Question: I'm going over the proof for The Halting Problem in by Sipser and my main concern is about the proof below:
If TM M doesn't know when it's looping (it can't accept or reject which is why a TM is Turing Recognizable for all strings), then how would could the decider H decide if M could possibly be in a loop? The same problem will carry through when TM D does its processing.

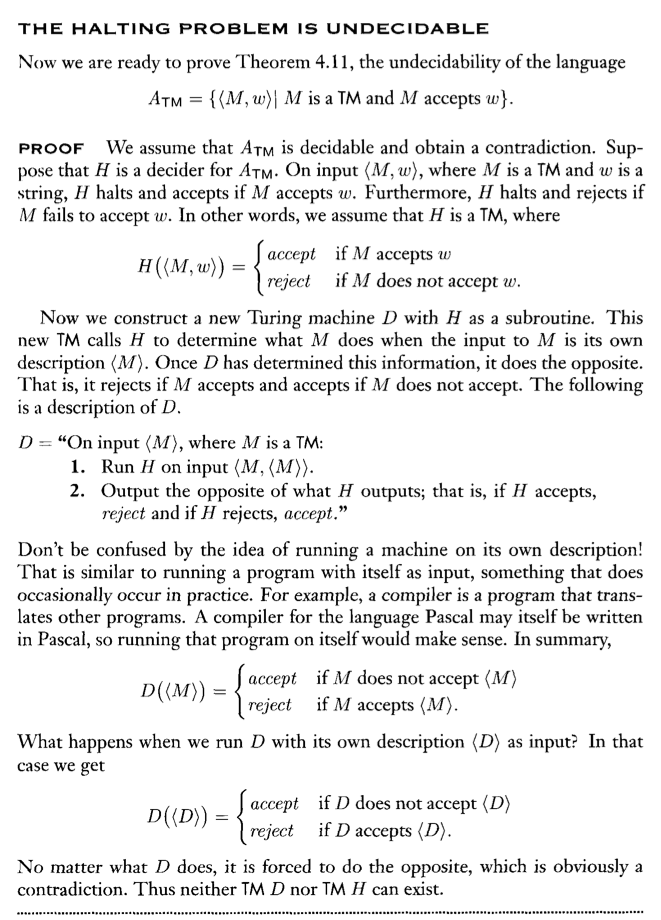
Answer: This is a "proof by contradiction", a . (Latin phrases are always good in theory classes... as long as they make sense, of course.)
This program is just a program with two inputs: a string representing a program for some machine, and an input. For purposes of the proof, you simply the program H is correct: it simply halt and accept if M accepts with . You don't need to think about it would do that; in fact, we're about to prove it can't, that no such program can exist, ...
if such a program existed, we could immediately construct another program that couldn't decide. But, by the assumption, there is no such program: can decide everything. So, we're forced to conclude that no program defined as we defined is possible.
By the way, the method of proof is more controversial than you might expect, considering how often its used, especially in Computer Science. You shouldn't be embarrassed to find it a little odd. The magic term is "non-constructive" and if you feel really ambitious, ask one of your professors about Errett Bishop's critique of non-constructive mathematics.